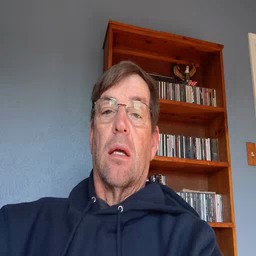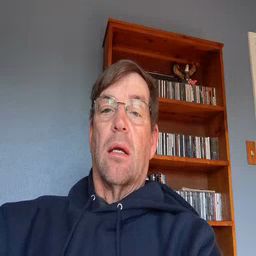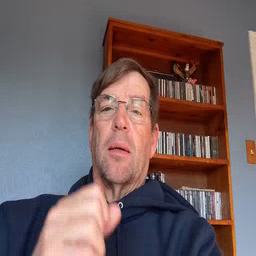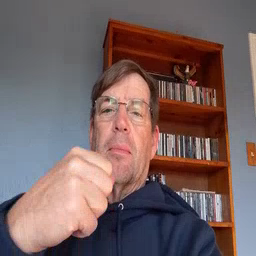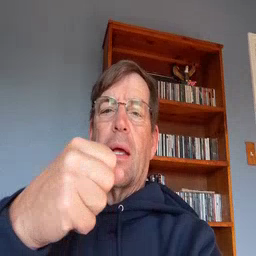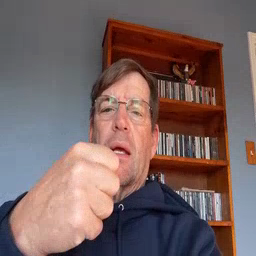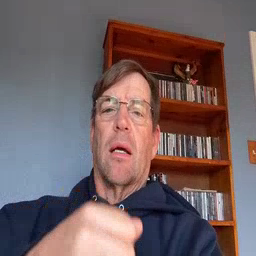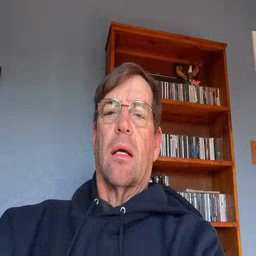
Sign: make